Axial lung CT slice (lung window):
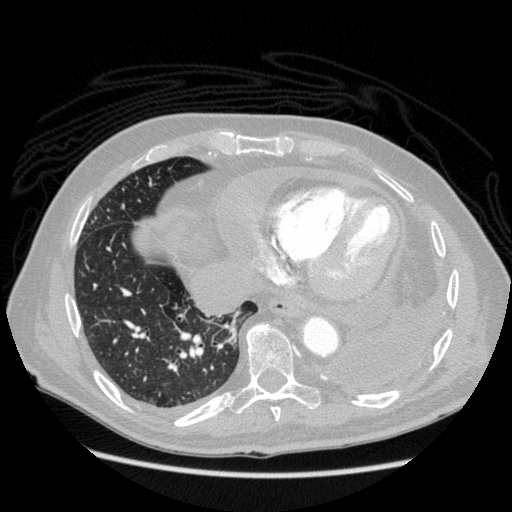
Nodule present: no